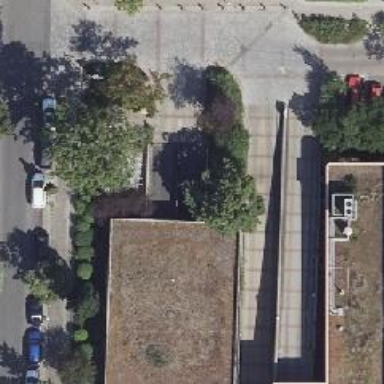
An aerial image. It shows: Parking entrance.